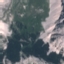
Label: HerbaceousVegetation